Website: walmart
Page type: billing-address
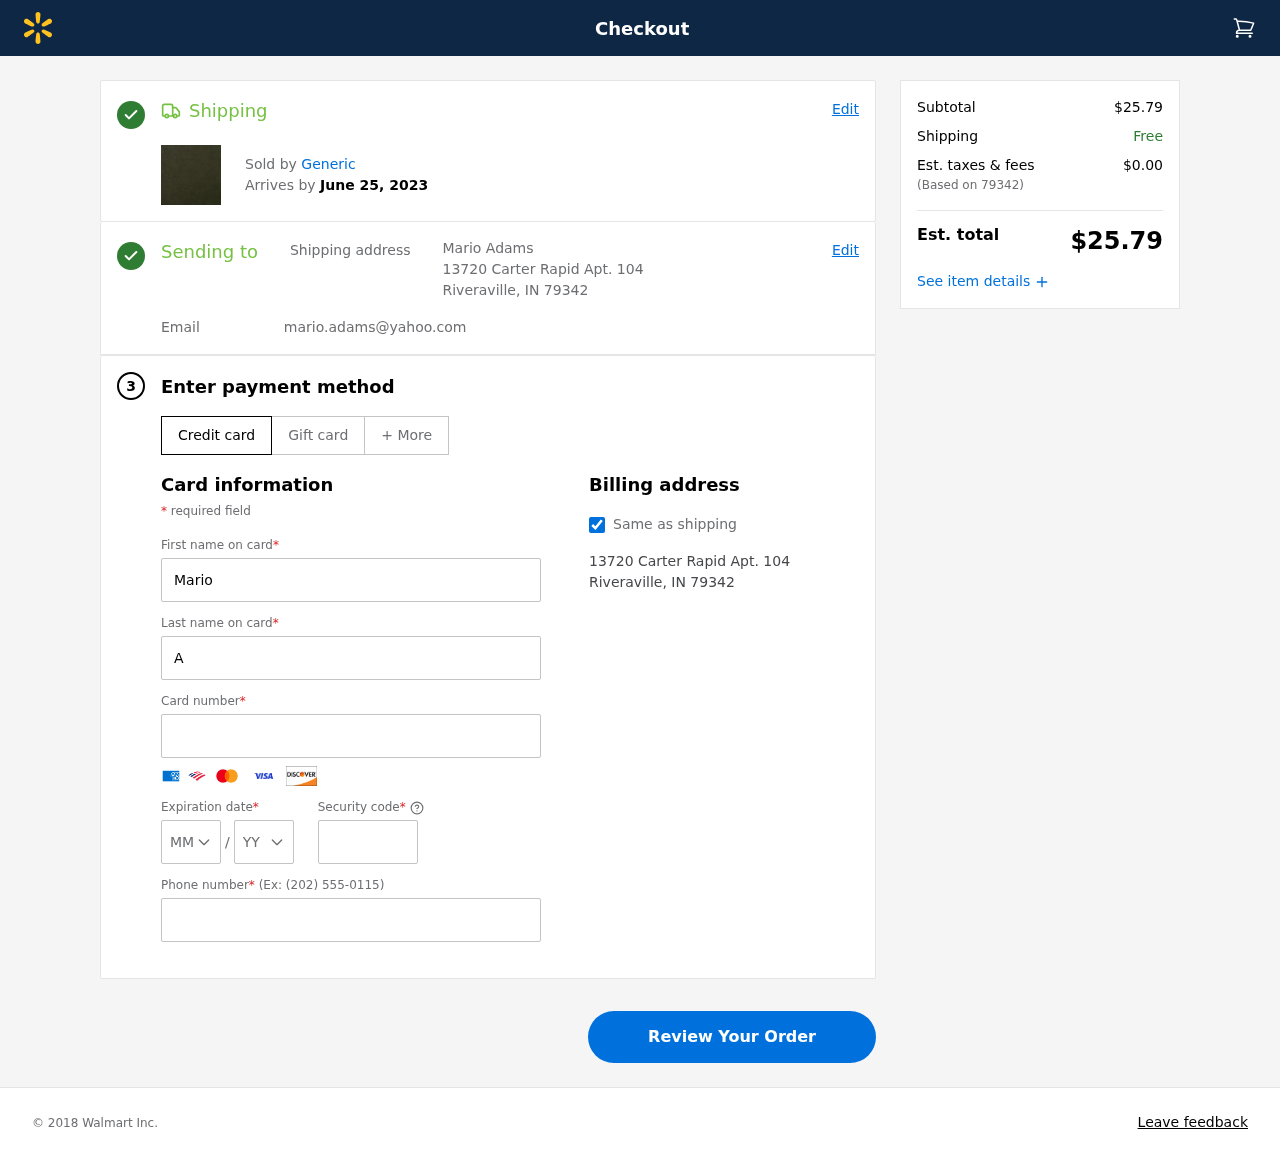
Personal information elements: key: PII_CARD_CVV
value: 828
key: PII_CARD_EXPIRY_MONTH
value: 03
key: PII_CARD_EXPIRY_YEAR
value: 29
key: PII_CARD_NUMBER
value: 5314 6461 0429 9532
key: PII_CITY_STATE_ZIP
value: Riveraville, IN 79342
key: PII_EMAIL
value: mario.adams@yahoo.com
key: PII_FIRSTNAME
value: Mario
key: PII_FULLNAME
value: Mario Adams
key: PII_LASTNAME
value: Adams
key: PII_PHONE
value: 8354586691
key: PII_POSTCODE
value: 79342
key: PII_STREET
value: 13720 Carter Rapid Apt. 104
Product elements: key: PRODUCT1_BRAND
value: Generic
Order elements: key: ORDER_DELIVERY_DATE
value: June 25, 2023
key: ORDER_SUBTOTAL
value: $25.79
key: ORDER_TAX
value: $0.00
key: ORDER_TOTAL
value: $25.79